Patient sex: F
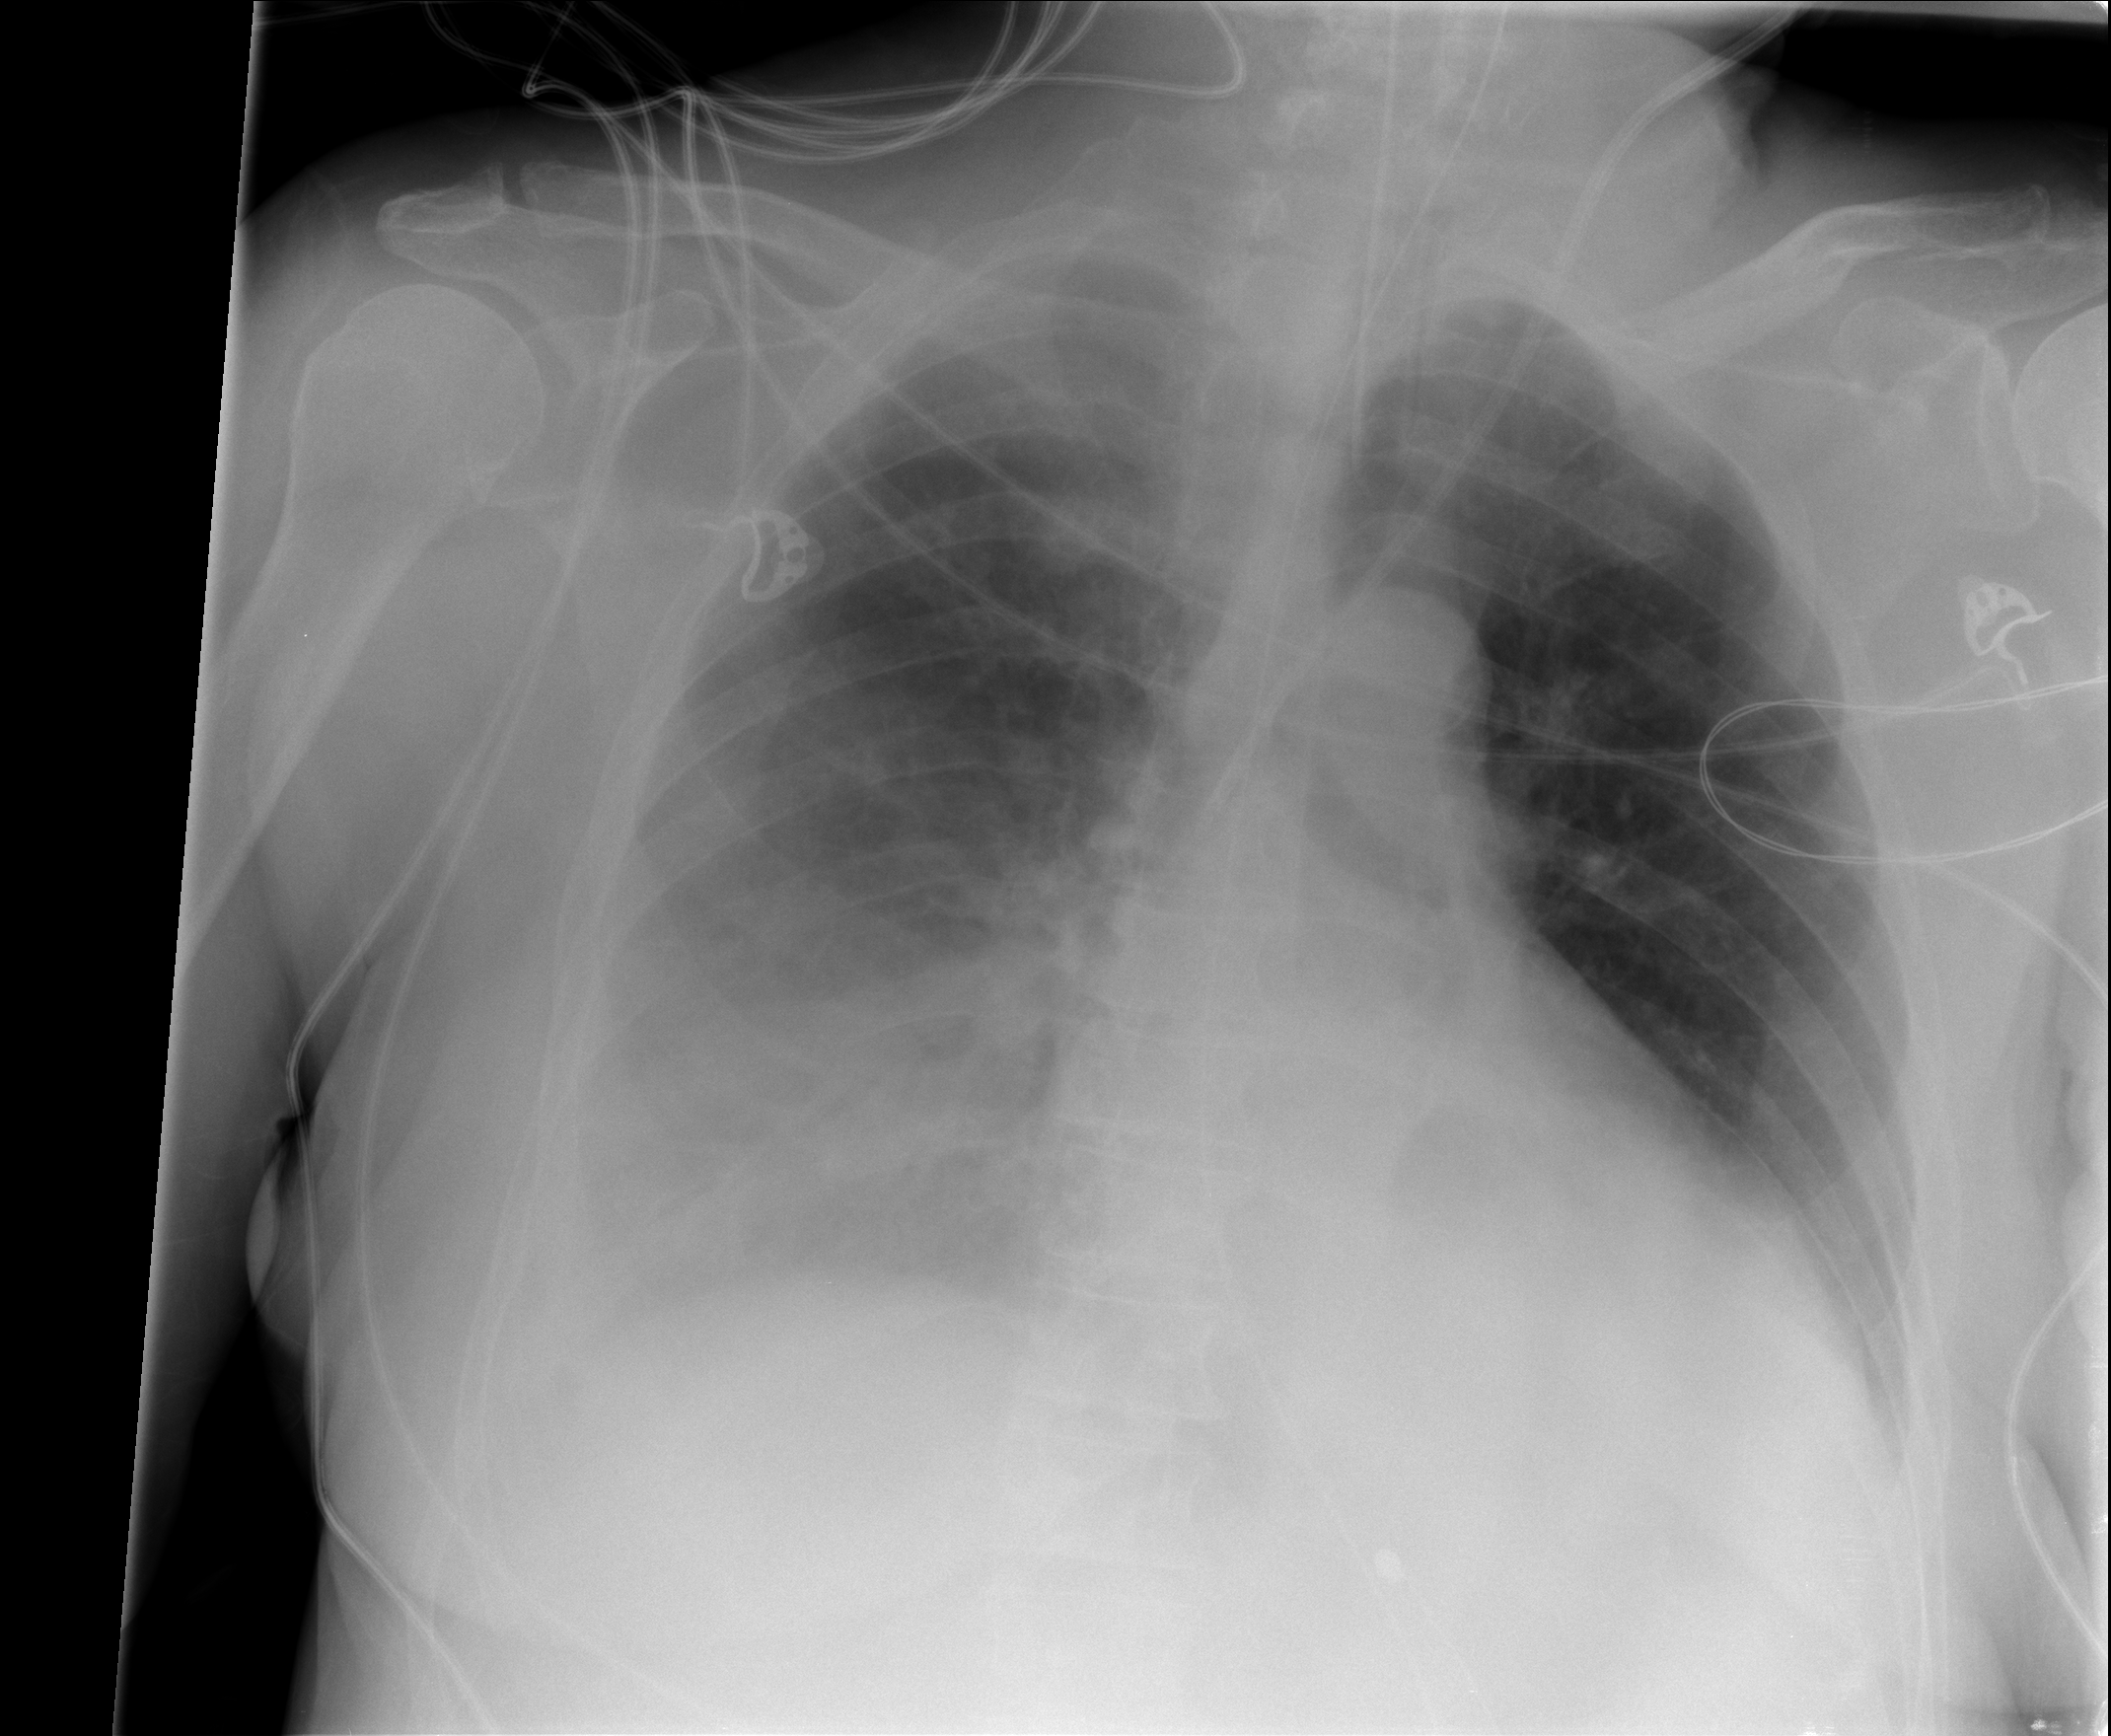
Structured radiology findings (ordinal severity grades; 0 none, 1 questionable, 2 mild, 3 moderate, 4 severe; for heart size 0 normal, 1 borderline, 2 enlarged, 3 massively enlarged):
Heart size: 1
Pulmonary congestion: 0
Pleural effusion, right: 3
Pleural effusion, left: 1
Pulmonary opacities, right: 1
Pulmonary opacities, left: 0
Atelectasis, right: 2
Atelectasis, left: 0